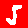
Digit: 5